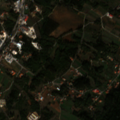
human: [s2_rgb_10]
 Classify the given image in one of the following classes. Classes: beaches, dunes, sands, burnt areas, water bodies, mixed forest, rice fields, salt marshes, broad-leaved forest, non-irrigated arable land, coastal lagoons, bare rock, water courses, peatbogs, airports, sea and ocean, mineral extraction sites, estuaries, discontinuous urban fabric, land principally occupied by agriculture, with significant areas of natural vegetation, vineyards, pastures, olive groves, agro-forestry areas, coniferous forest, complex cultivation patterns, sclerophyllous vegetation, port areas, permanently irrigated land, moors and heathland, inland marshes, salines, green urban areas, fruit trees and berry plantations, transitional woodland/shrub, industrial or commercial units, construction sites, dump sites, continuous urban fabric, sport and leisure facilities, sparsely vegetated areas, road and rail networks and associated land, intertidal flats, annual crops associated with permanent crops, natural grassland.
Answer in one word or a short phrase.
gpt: discontinuous urban fabric, complex cultivation patterns, land principally occupied by agriculture, with significant areas of natural vegetation, mixed forest, sclerophyllous vegetation